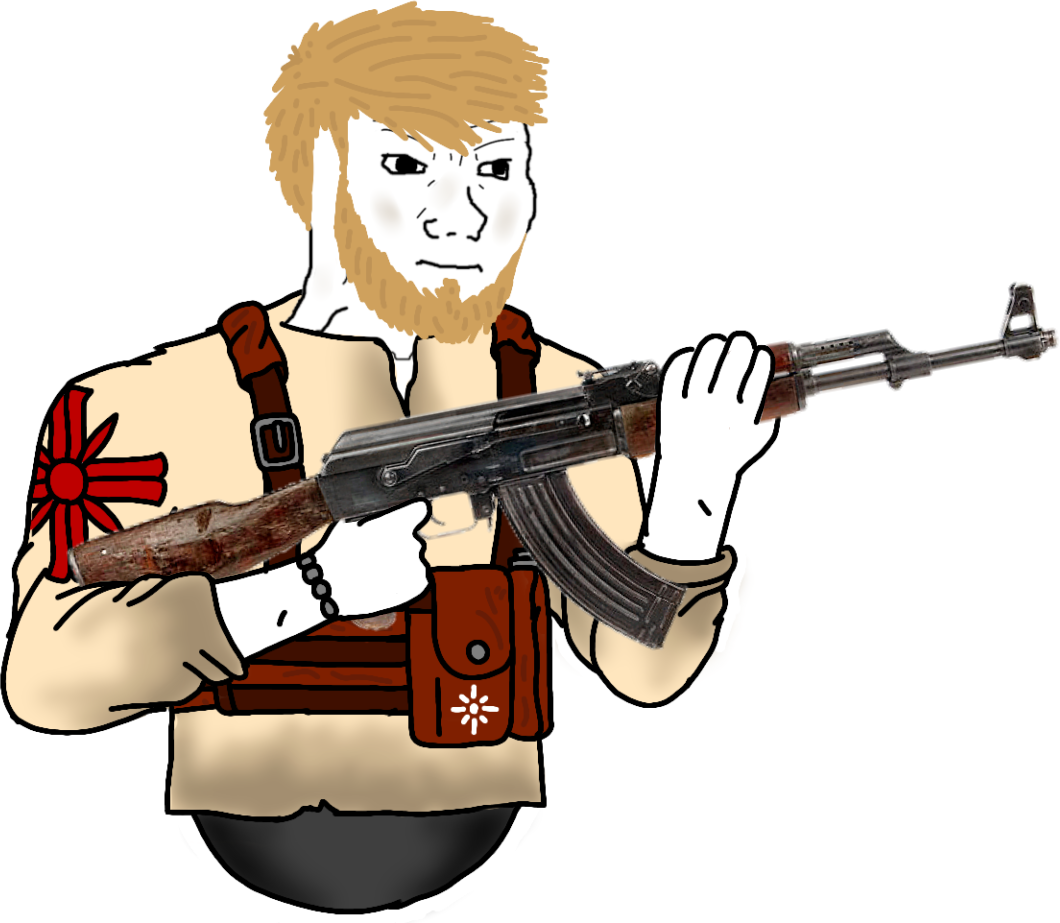
Label: 5_unsorted